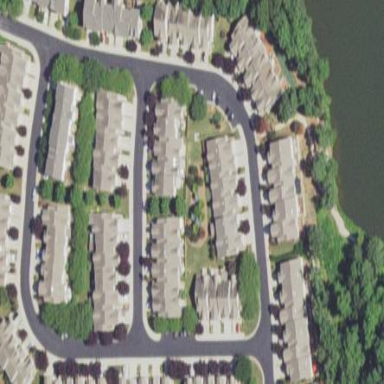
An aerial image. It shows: Residential area within neighborhood.